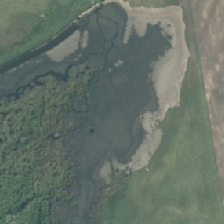
Land cover: herbaceous_freshwater_vege